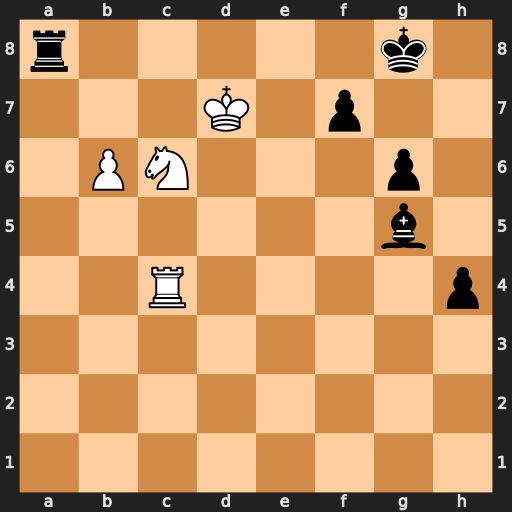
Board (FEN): r5k1/3K1p2/1PN3p1/6b1/2R4p/8/8/8
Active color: w
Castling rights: -
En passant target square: -
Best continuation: b7 Rf8 Ne7+ Kg7 Nc8